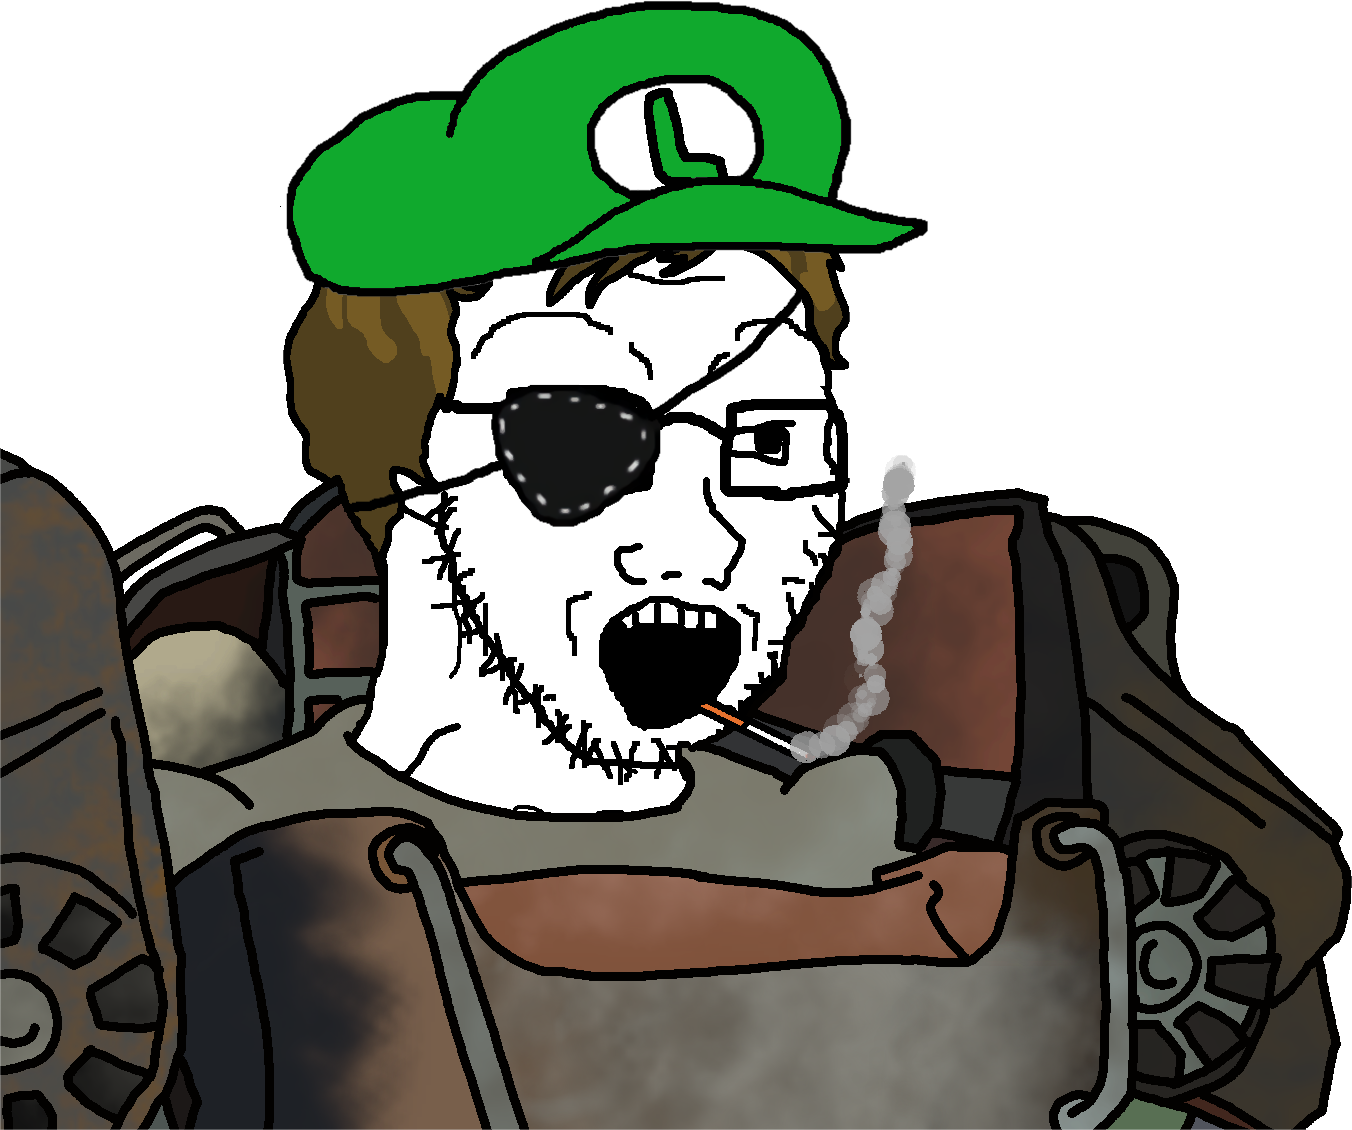
Label: 5_Soyjak